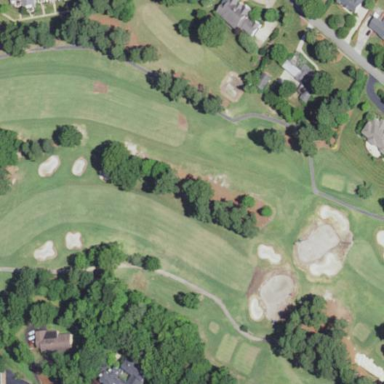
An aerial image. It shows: Scenic golf fairway.